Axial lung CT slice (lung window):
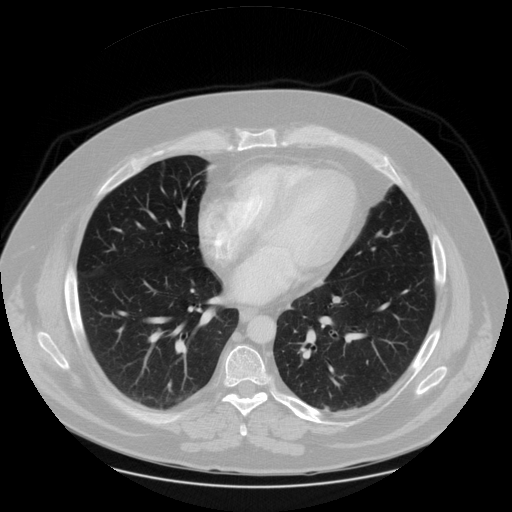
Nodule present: no